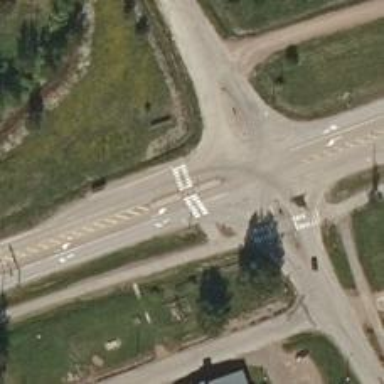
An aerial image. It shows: Uncontrolled road crossing with pedestrian island.